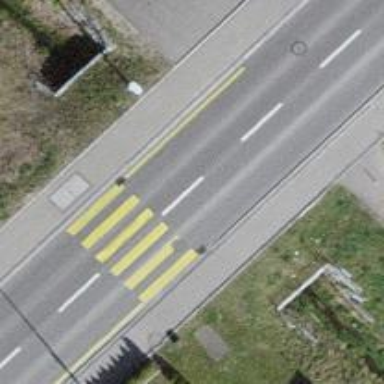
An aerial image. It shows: Pedestrian crossing with zebra markings on the footway.